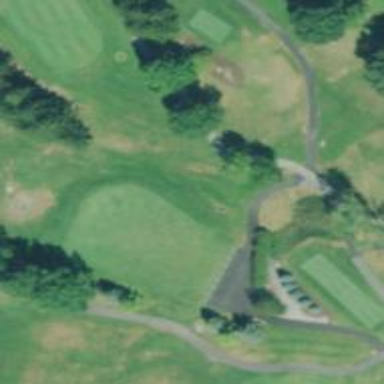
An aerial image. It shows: Path designated for golf carts.